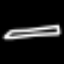
Label: pencil